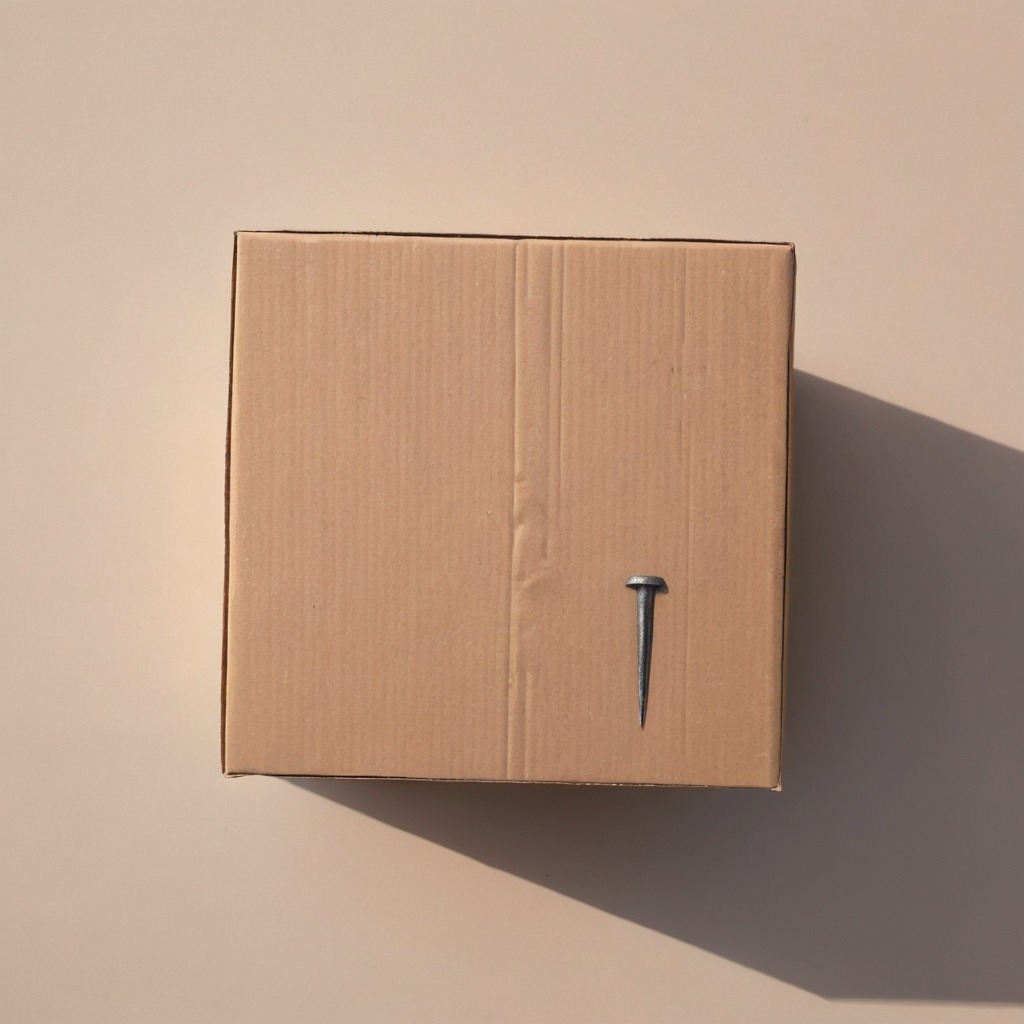
A nail is lying on the cardboard box surface in the outdoor workshop during daytime bright natural light soft shadows slightly creased but